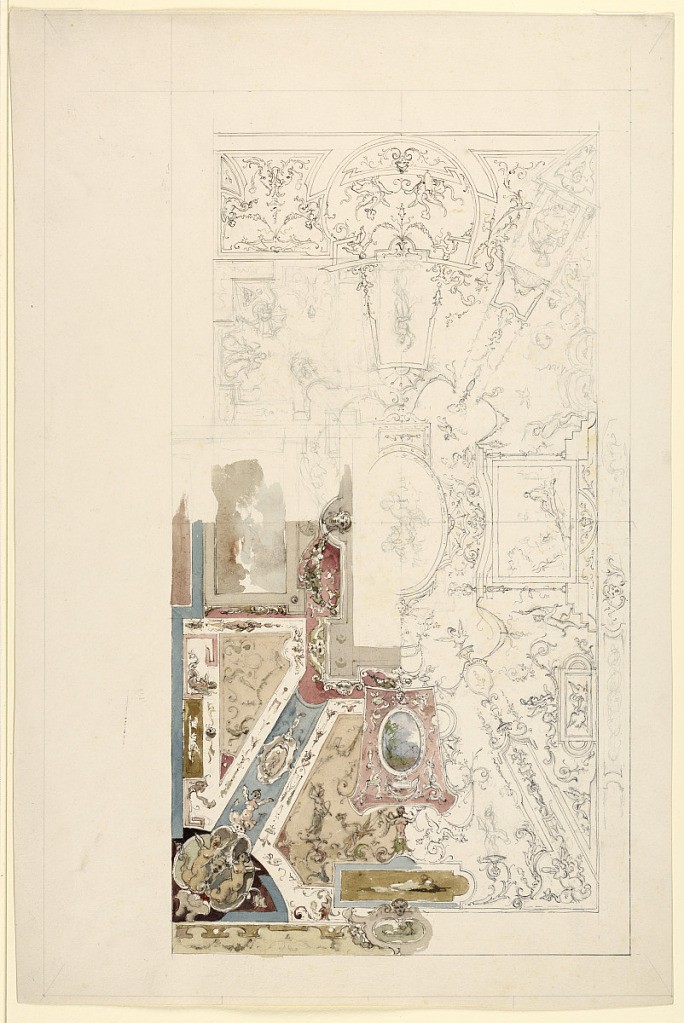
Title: Design for a Ceiling
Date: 1750–1800
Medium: Graphite, brush and watercolor on paper
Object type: Drawing
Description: Design for a rectangular ceiling with grotesque decorations; only a quarter colored. At center, a cartouche with two putti.